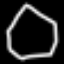
Label: octagon